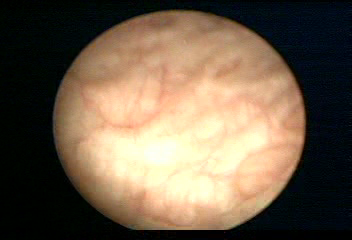
Modality: WLC
Class: Normal mucosa
Bladder cancer association: No